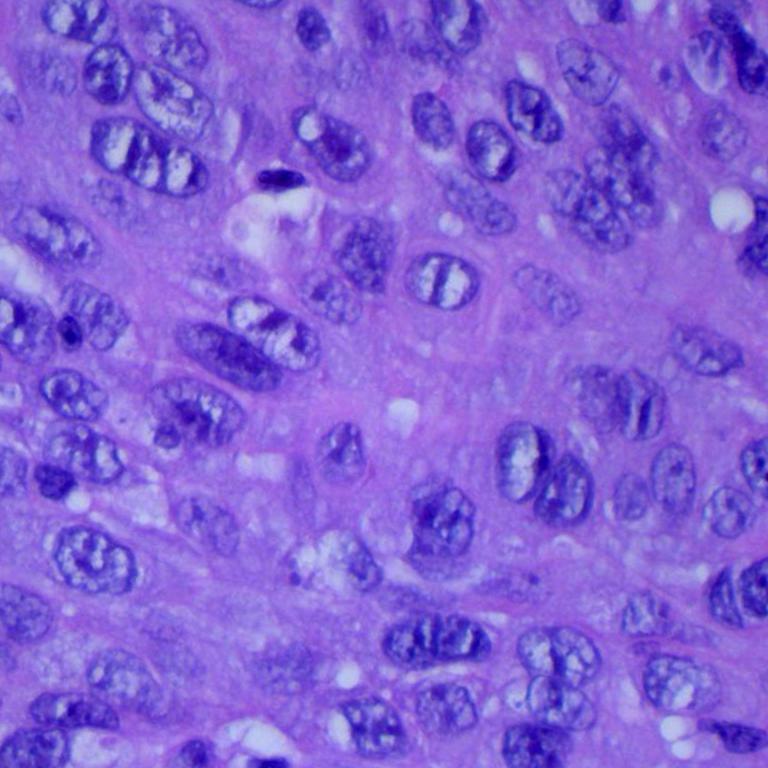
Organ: lung
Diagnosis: squamous carcinomas